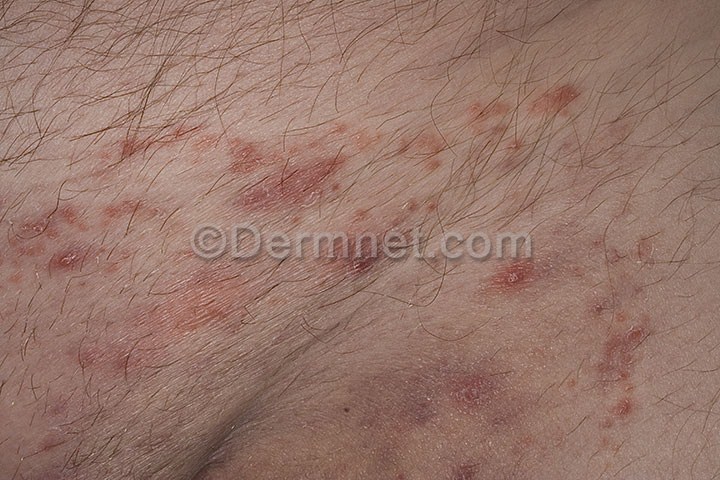
Disease: Tinea Ringworm Candidiasis and other Fungal Infections